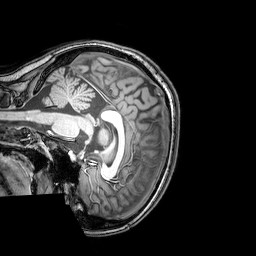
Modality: T1w
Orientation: sagittal
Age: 25
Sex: female
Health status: healthy
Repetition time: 0.081 s
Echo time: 0.037 s